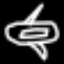
Label: airplane